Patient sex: M
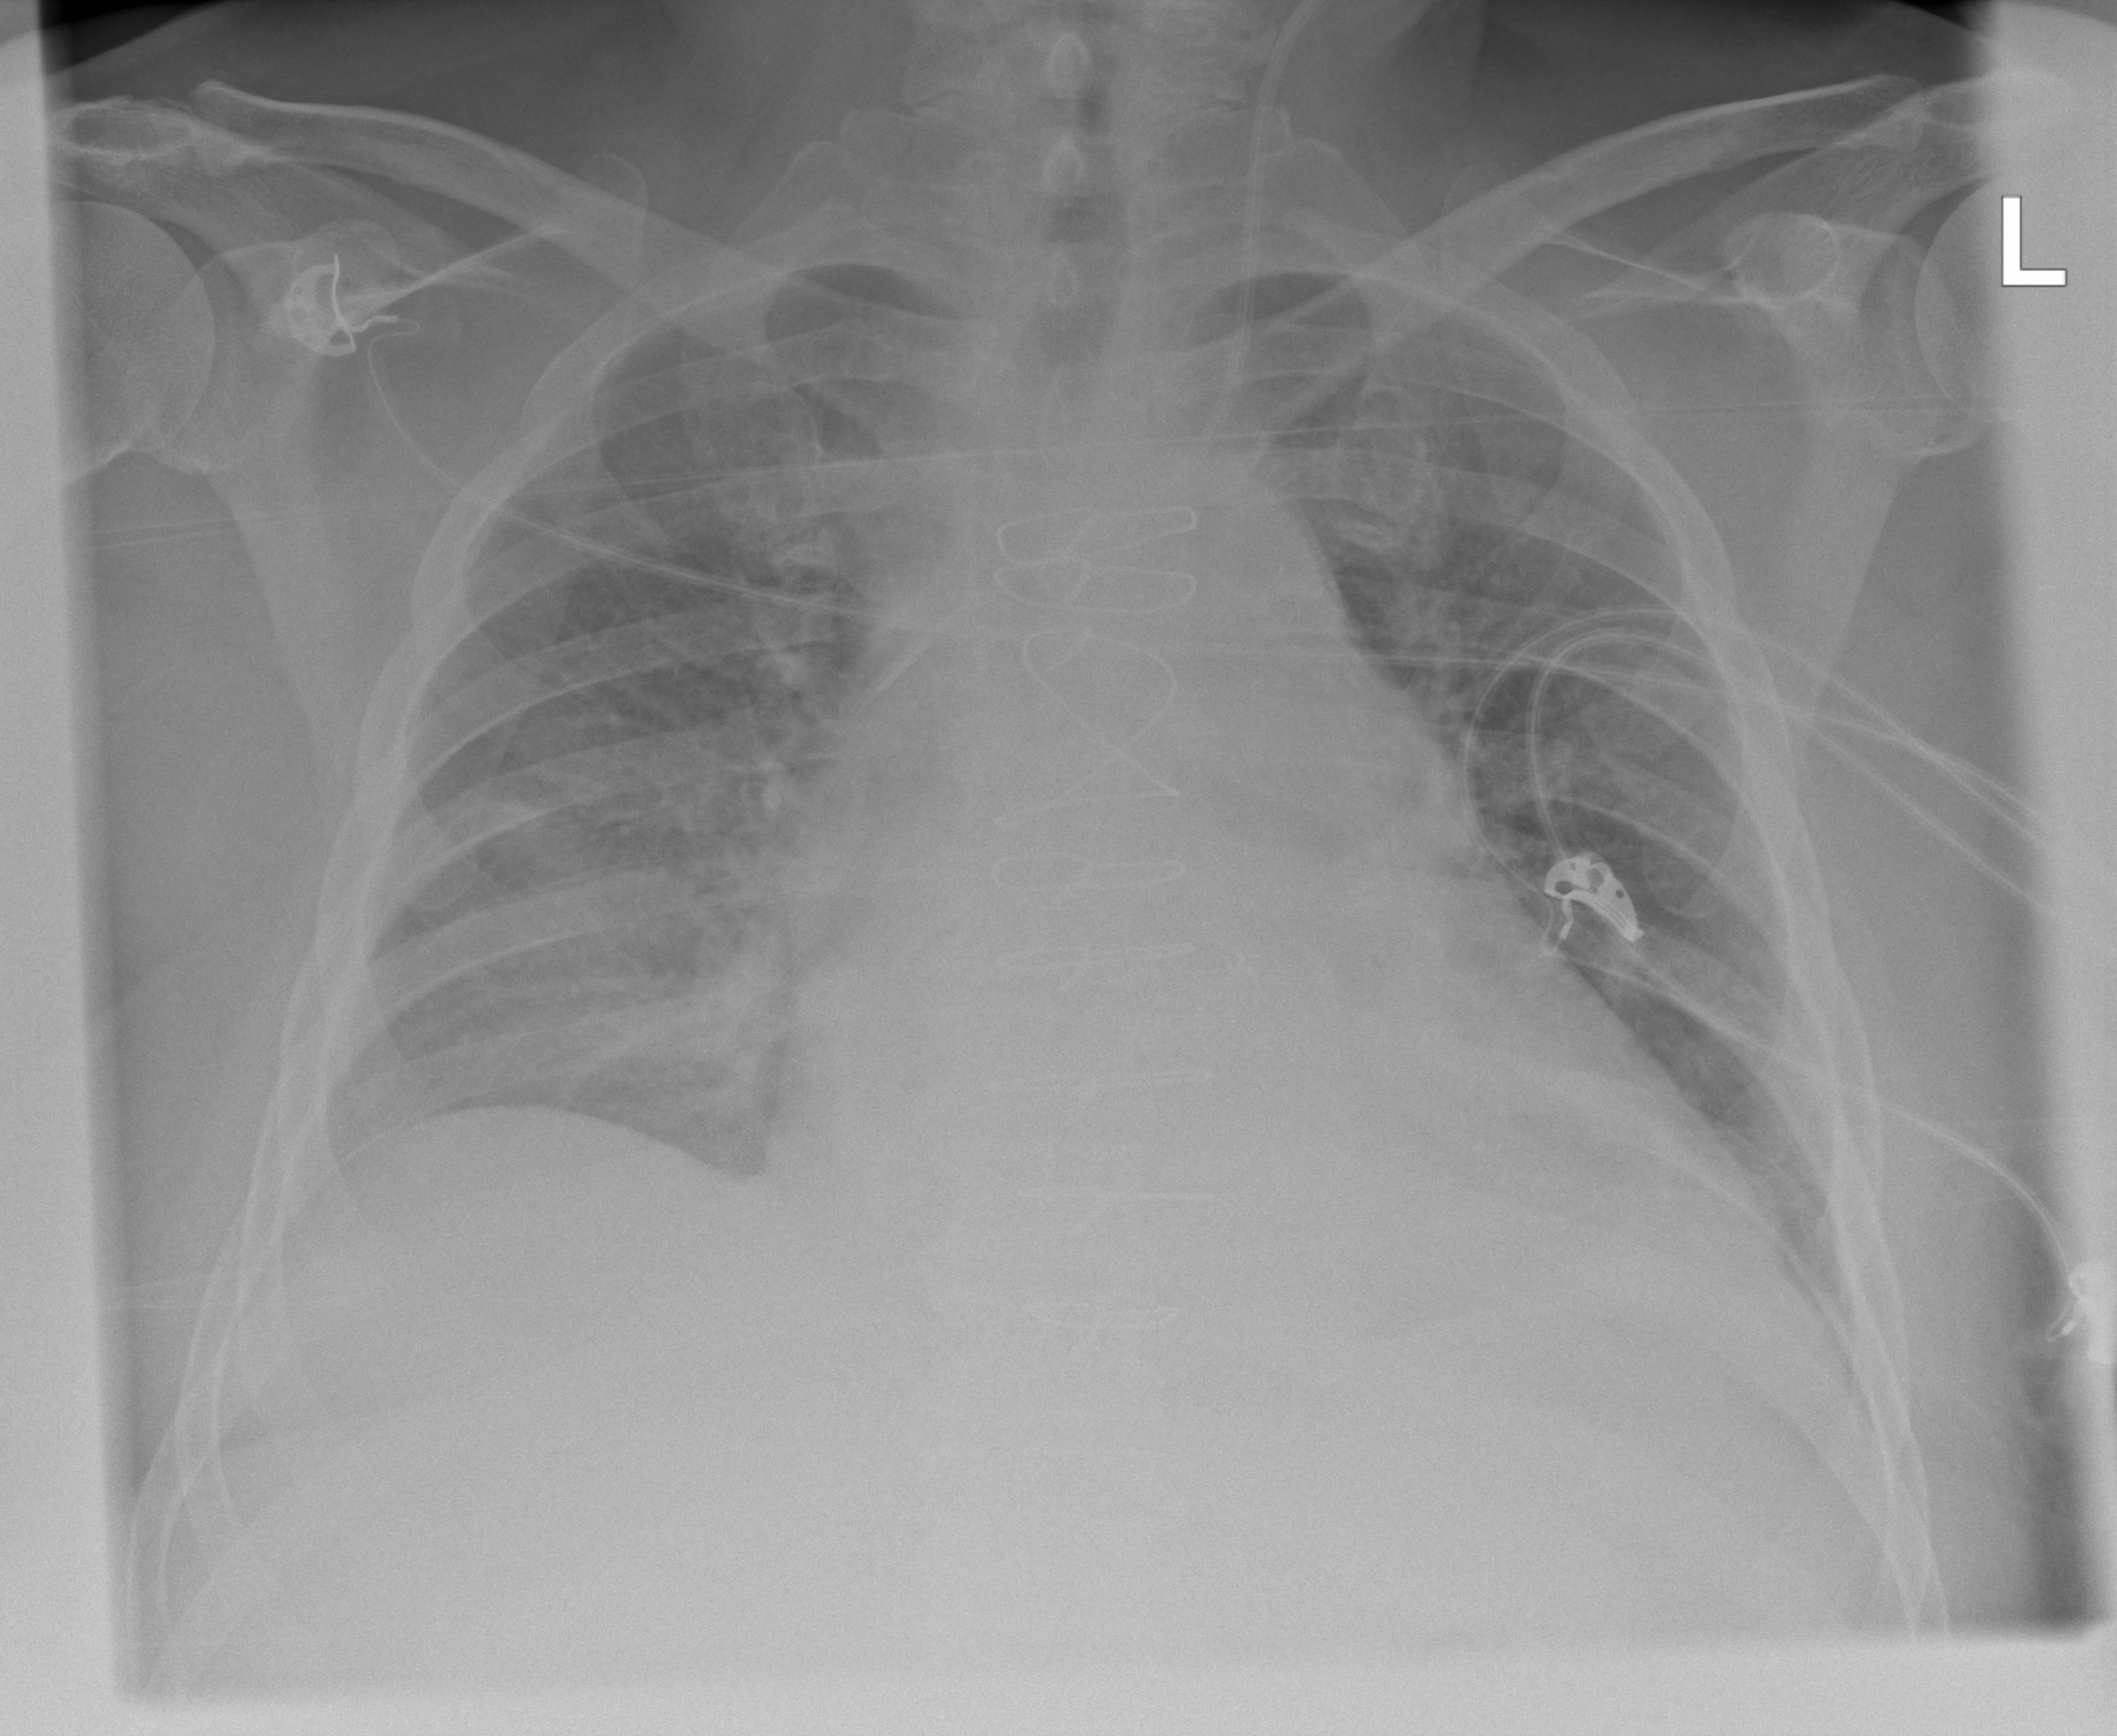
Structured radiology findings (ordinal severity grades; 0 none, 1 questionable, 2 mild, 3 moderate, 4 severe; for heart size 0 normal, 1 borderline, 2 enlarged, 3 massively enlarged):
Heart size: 1
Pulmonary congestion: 2
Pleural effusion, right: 0
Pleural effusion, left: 1
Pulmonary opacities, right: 0
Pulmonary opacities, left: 0
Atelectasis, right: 2
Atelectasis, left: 2